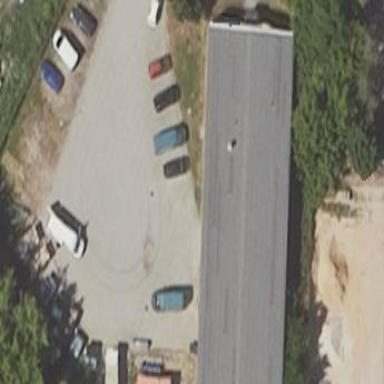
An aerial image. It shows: Parking area.